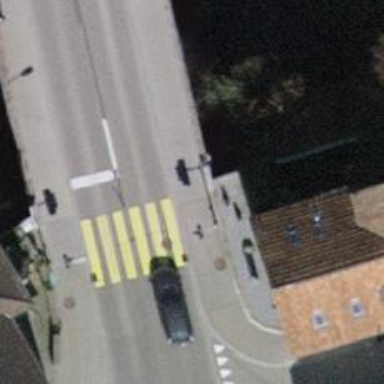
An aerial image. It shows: Asphalt sidewalk along the footway.